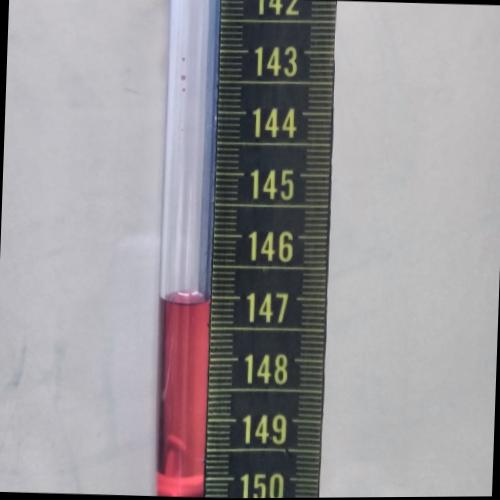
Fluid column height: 147.1 cm